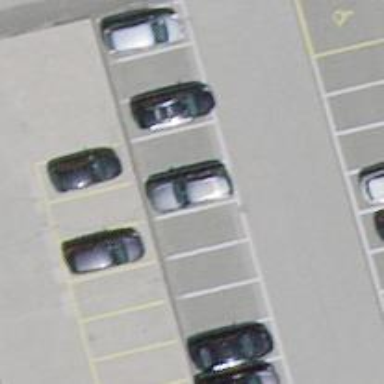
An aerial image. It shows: Charging station.